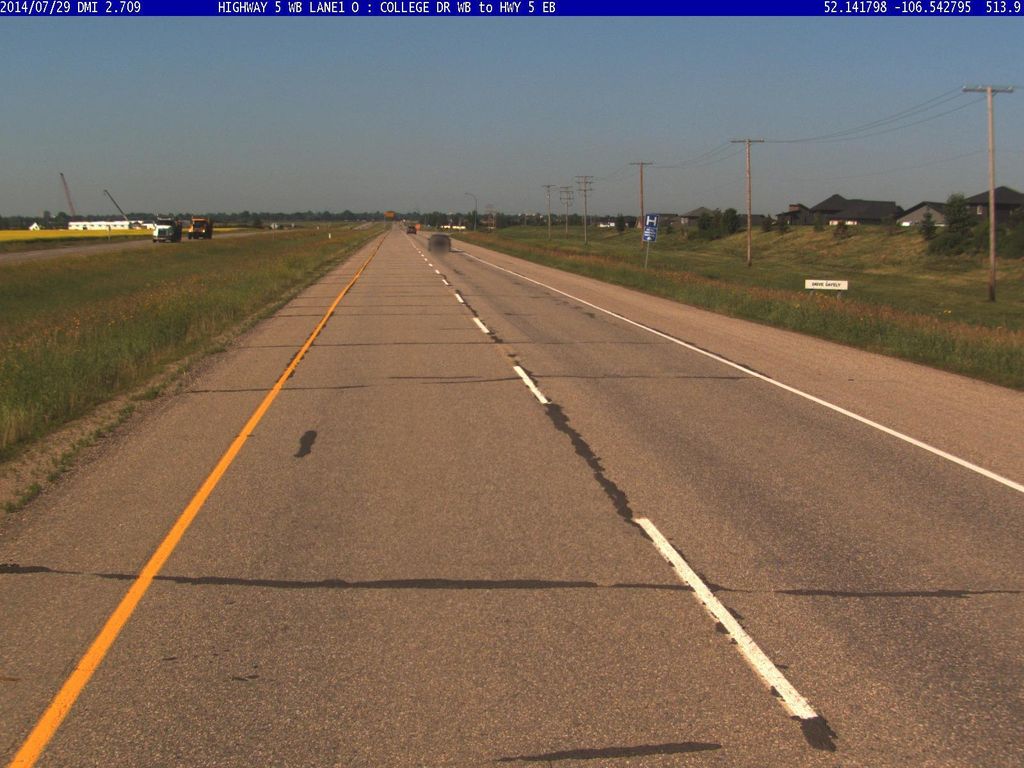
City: saskatoon